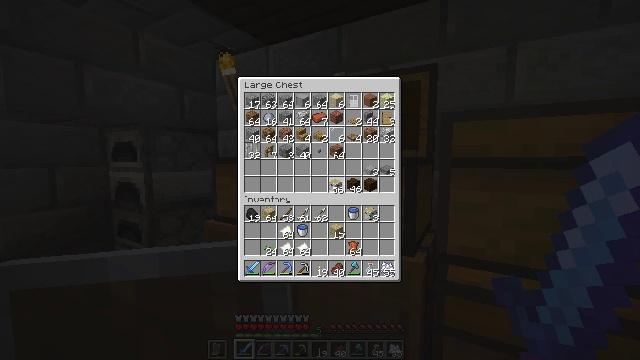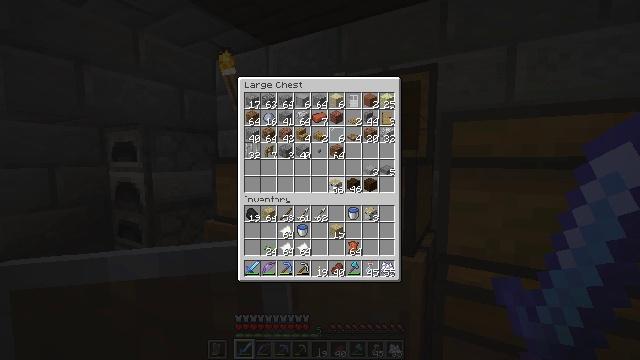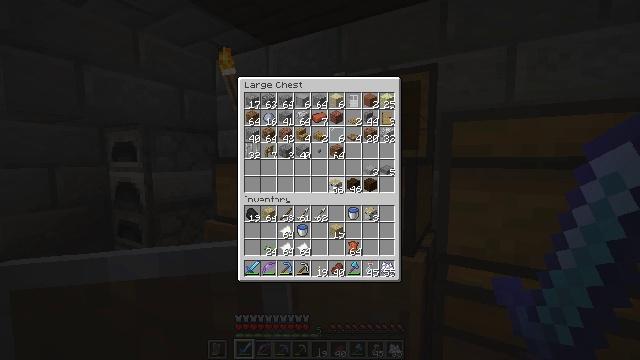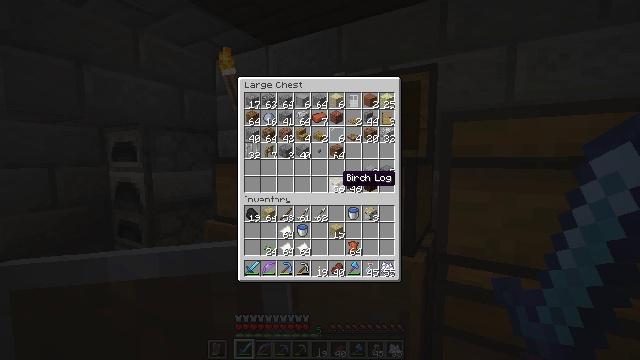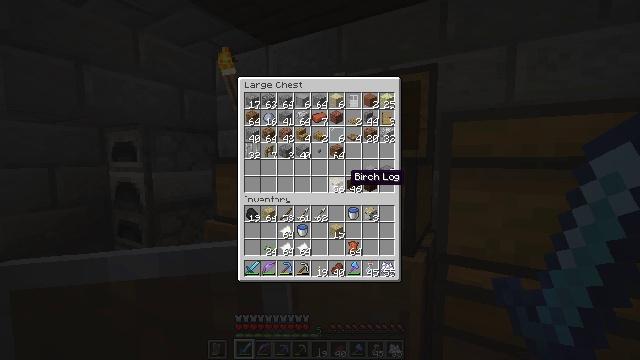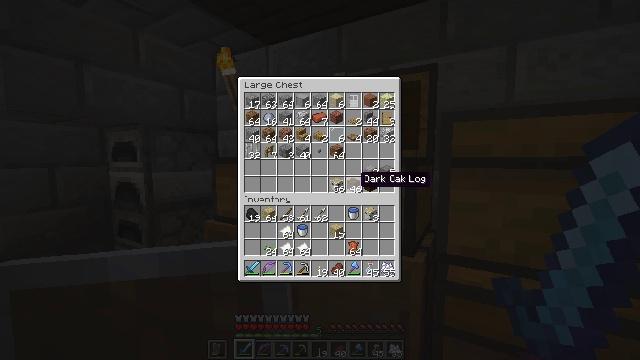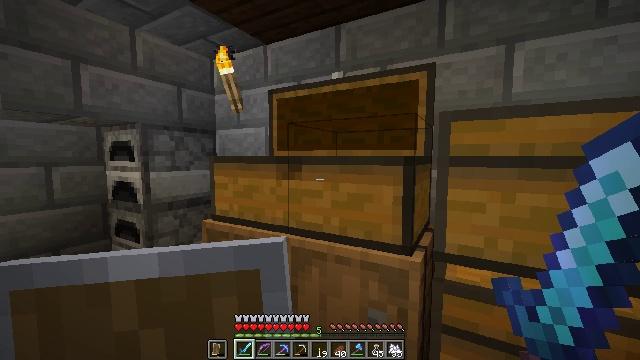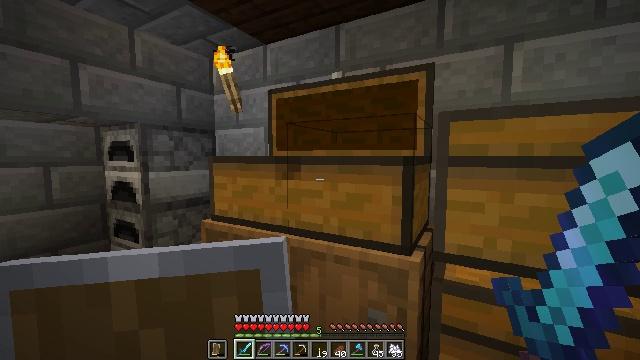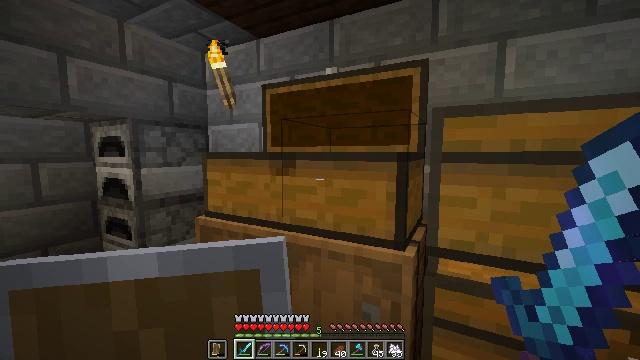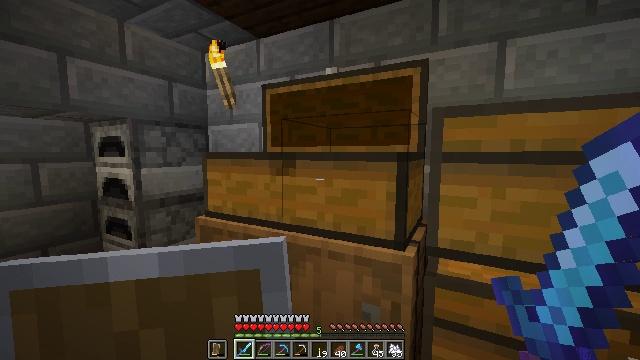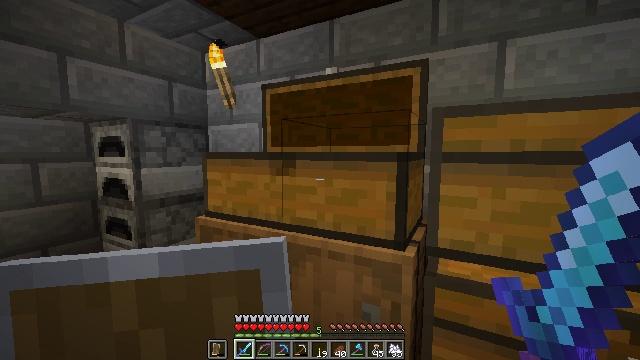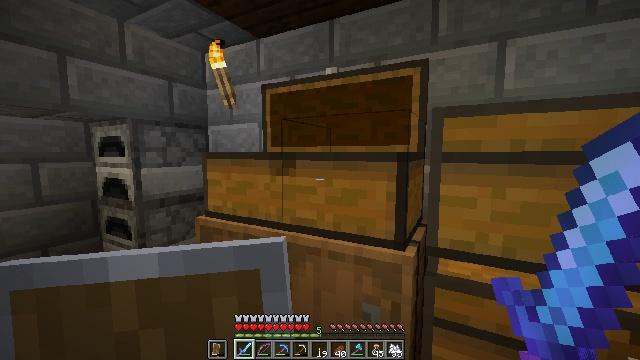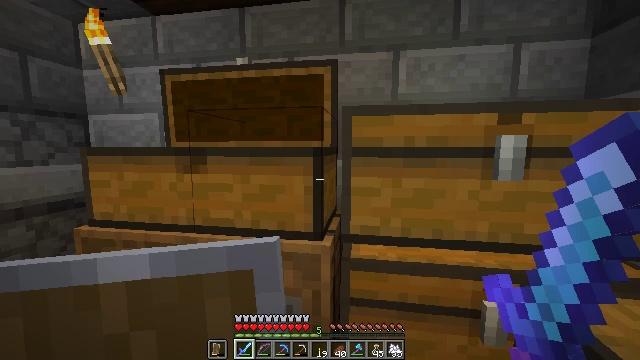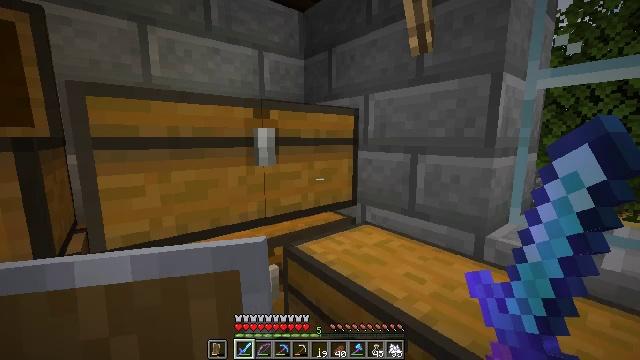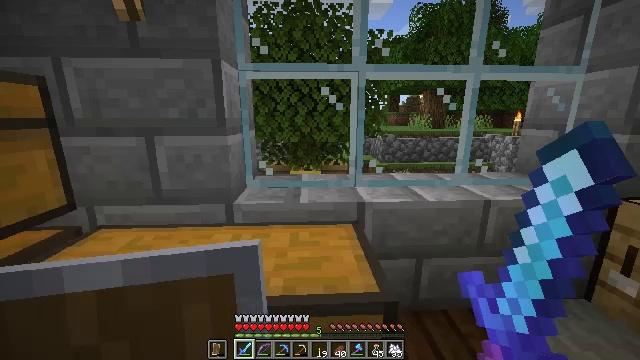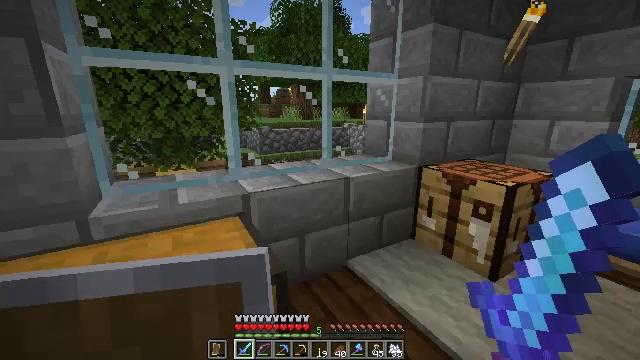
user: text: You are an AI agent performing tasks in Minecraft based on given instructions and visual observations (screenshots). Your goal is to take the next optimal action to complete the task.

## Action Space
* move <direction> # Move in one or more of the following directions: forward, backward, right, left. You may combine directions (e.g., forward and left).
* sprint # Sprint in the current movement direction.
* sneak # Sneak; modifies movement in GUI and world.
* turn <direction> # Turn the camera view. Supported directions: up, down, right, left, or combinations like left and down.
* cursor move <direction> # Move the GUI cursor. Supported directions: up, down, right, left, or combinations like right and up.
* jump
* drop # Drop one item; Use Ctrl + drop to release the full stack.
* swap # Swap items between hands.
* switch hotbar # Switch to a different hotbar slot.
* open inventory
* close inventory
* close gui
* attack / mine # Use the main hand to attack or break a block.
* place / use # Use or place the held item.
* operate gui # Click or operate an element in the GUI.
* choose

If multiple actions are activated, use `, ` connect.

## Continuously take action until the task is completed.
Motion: motion action
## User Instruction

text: Interact with the crafting table to craft a campfire.
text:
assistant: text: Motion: operate gui
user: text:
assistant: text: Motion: operate gui
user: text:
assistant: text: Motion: no_op
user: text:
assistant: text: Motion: cursor move right
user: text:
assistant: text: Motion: cursor move right
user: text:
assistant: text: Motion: no_op
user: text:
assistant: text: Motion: close gui
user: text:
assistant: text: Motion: turn right
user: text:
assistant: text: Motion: no_op
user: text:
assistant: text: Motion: no_op
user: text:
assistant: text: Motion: no_op
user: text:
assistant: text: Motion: turn right and down
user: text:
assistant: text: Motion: turn right and down
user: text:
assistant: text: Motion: move back, turn right and down
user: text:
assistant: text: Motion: move back, turn right and down
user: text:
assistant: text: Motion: move back, turn right and up
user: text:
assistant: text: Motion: turn right and up
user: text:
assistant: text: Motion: turn right
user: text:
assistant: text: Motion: turn left and down
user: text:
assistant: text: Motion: turn left and down
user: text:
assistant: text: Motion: turn left and down
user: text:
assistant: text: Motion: turn left and down
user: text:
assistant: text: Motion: no_op
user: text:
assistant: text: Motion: open inventory
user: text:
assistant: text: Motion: open inventory
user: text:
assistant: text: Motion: no_op
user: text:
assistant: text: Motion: no_op
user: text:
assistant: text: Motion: no_op
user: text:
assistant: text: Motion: no_op
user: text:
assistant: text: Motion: no_op